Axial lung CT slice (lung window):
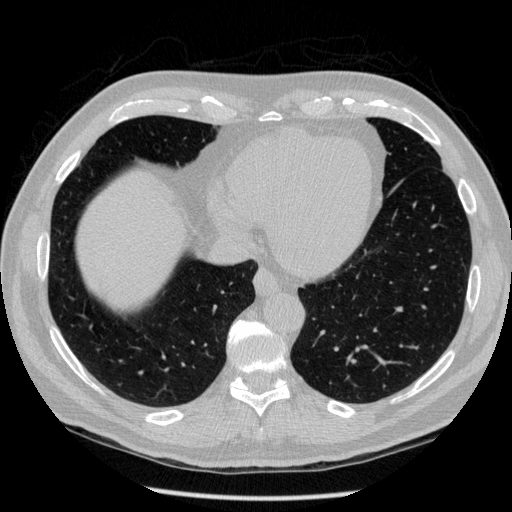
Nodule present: no